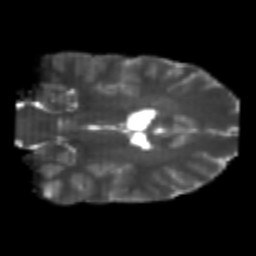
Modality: T2w
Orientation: coronal
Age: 20
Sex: female
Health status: healthy
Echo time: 0.074 s